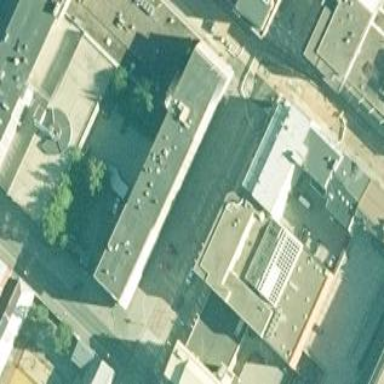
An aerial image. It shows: Office building.